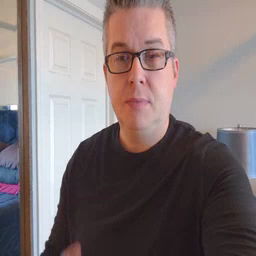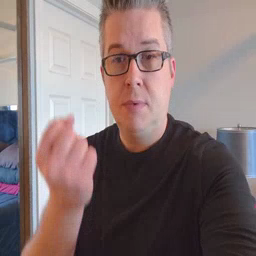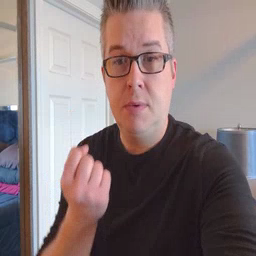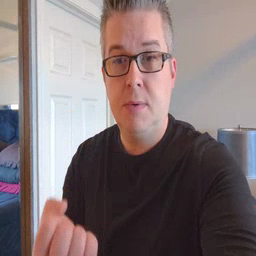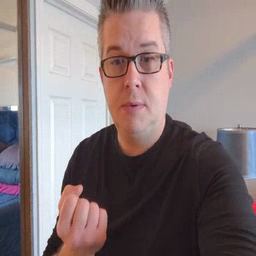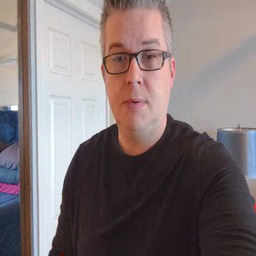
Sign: drawer